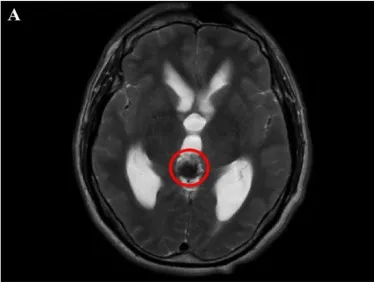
(A, B) MRI scanning revealed an abnormal signal nodular shadow in the pineal region.
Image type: radiology (mri)